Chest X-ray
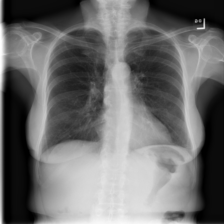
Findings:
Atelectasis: negative
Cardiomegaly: negative
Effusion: negative
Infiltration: negative
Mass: negative
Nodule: negative
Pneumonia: negative
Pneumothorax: negative
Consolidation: negative
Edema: negative
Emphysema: negative
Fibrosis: negative
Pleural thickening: negative
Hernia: negative